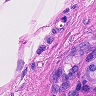
Metastatic tissue present: no